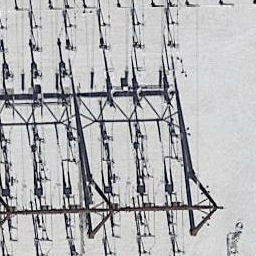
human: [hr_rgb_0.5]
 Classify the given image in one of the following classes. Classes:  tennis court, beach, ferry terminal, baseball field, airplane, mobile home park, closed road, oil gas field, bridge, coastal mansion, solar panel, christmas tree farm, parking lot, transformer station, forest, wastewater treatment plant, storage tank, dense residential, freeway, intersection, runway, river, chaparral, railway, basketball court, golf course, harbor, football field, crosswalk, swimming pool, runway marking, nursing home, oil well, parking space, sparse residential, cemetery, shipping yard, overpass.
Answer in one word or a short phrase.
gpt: transformer station